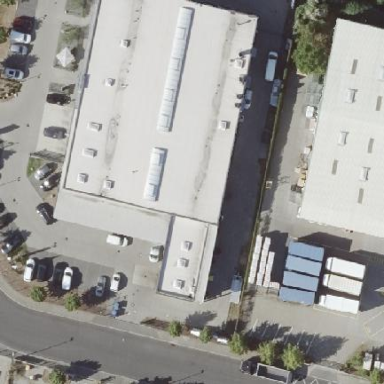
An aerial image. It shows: Commercial area.